Brain MRI, modality: hrT2
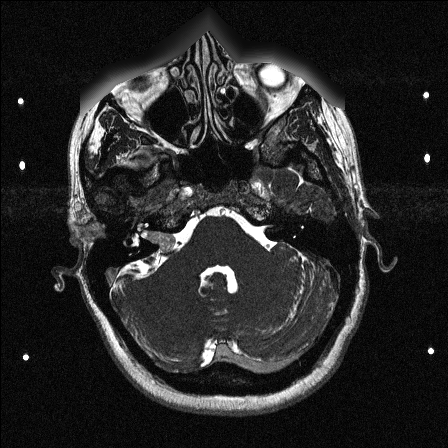